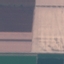
Land use / land cover class: AnnualCrop